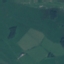
Land use / land cover: Pasture